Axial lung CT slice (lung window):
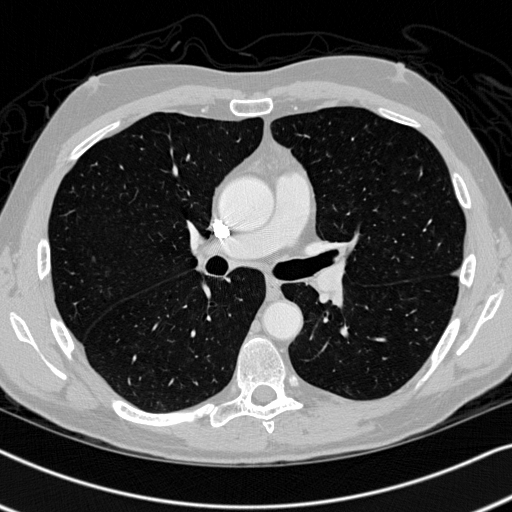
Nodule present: no